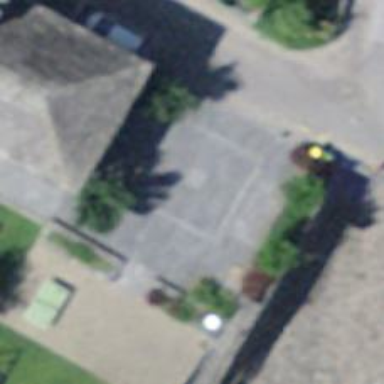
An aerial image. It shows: Post box.